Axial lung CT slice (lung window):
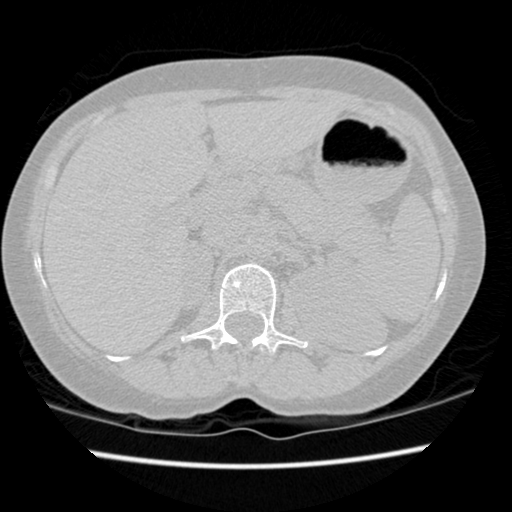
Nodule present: no